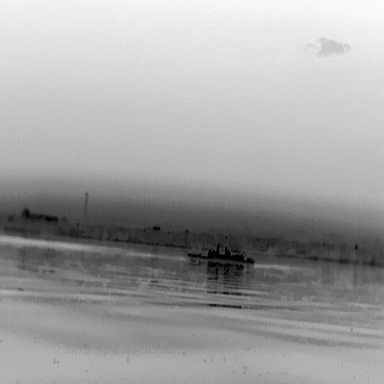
There is a warship in the infrared image.